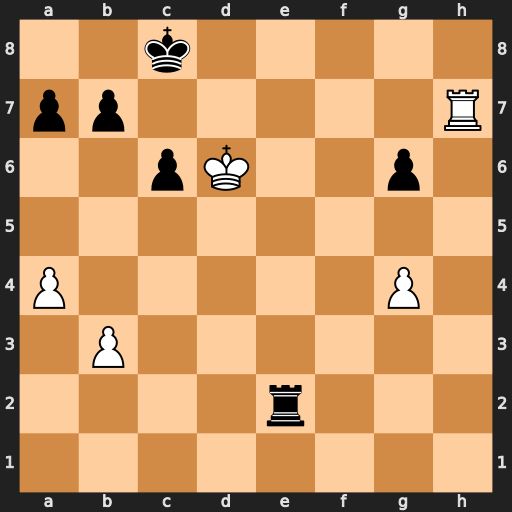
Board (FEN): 2k5/pp5R/2pK2p1/8/P5P1/1P6/4r3/8
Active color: w
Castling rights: -
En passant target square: -
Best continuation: Rh8+ Re8 Rxe8#